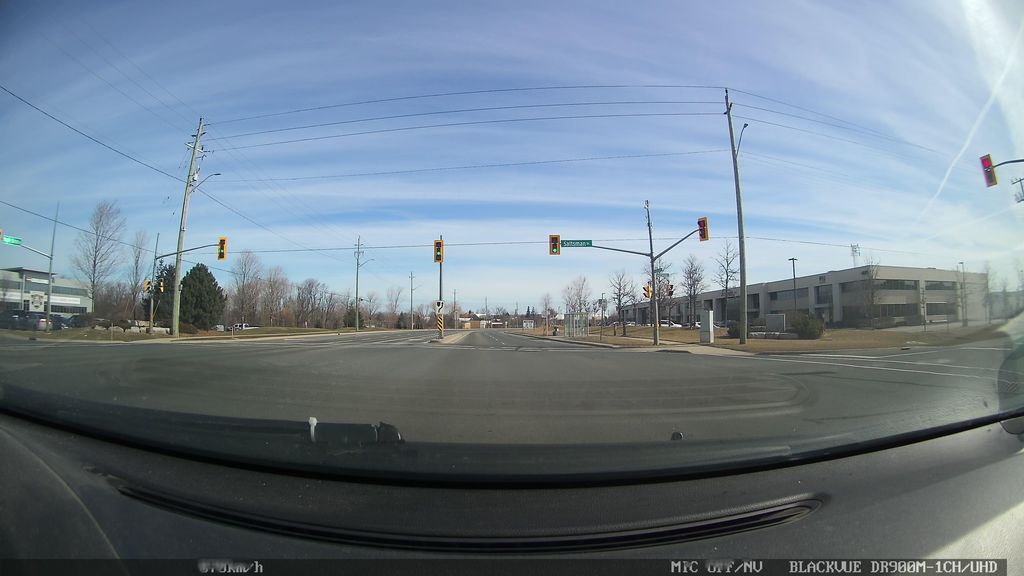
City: kitchener-waterloo